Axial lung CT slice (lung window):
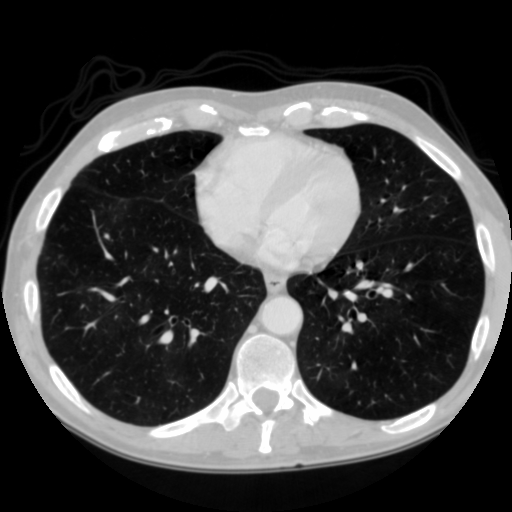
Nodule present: no